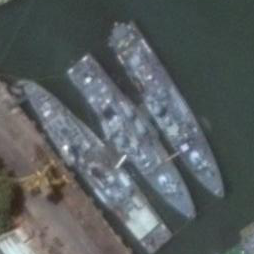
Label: combat